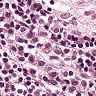
Metastatic tissue present: no